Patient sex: M
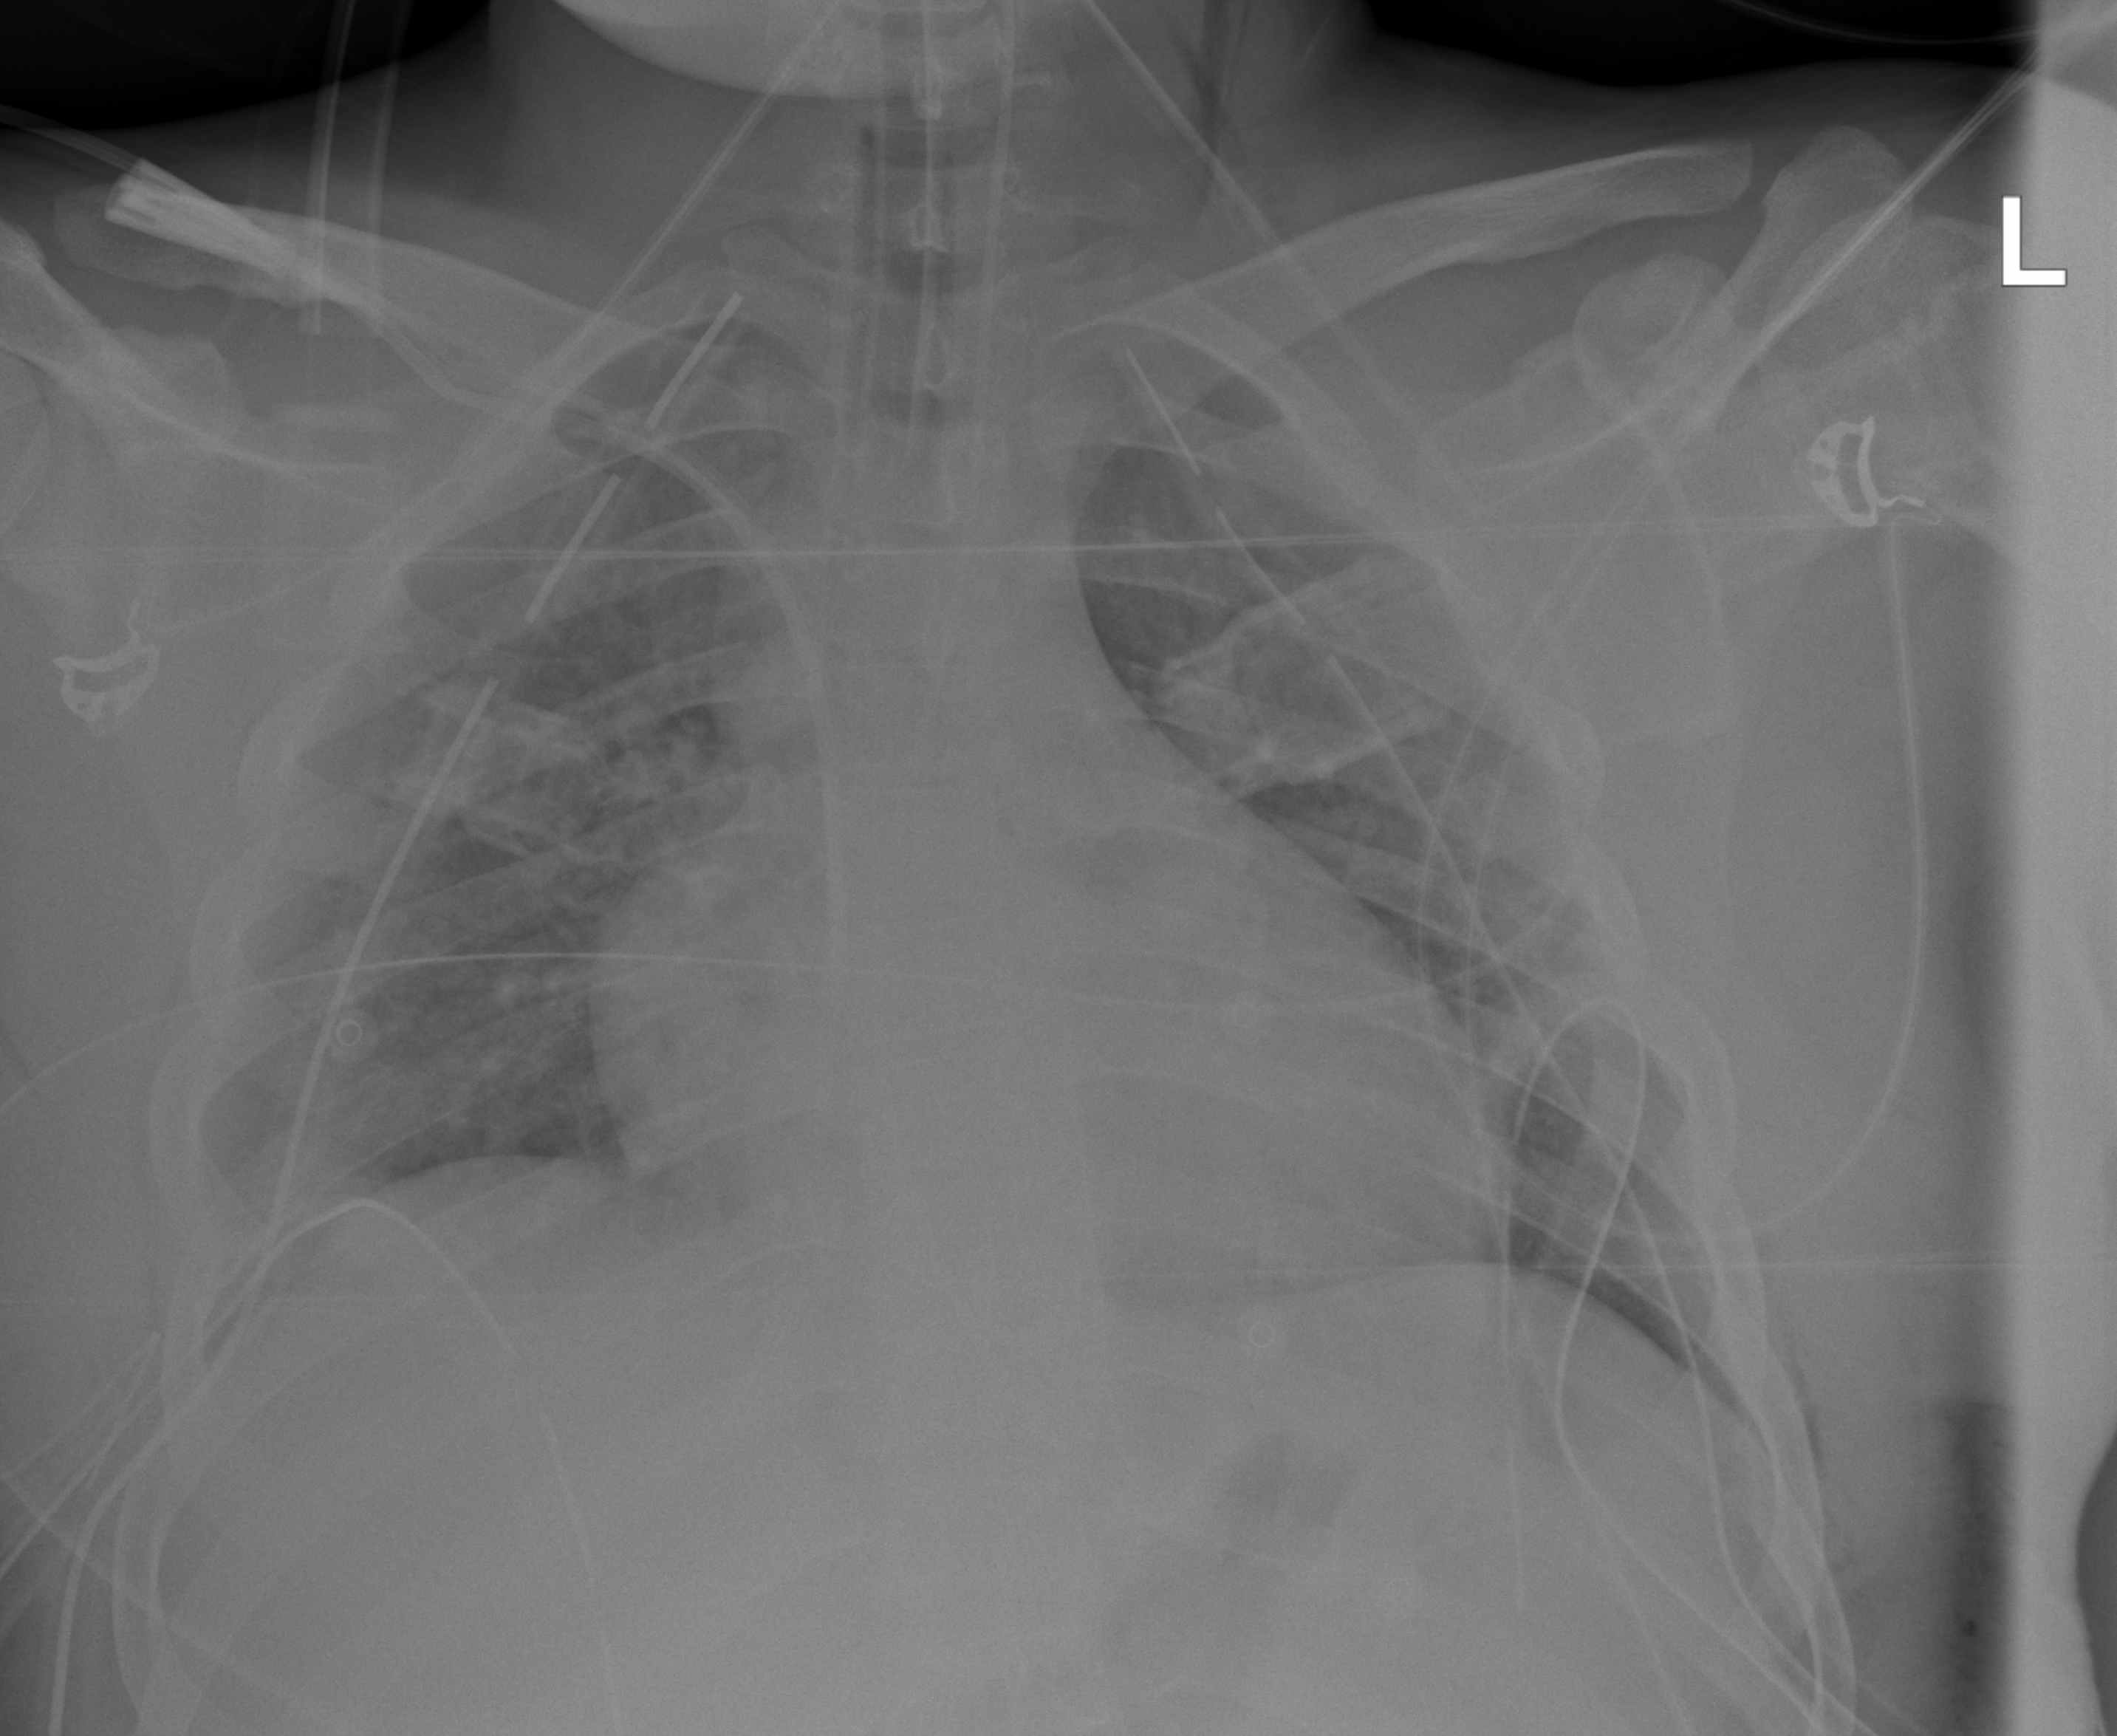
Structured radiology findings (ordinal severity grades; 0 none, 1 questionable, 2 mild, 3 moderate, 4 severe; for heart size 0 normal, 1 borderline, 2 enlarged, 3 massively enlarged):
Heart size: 2
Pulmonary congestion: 0
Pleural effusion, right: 2
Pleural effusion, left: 0
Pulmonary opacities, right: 2
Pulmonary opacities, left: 0
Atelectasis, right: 0
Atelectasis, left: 0